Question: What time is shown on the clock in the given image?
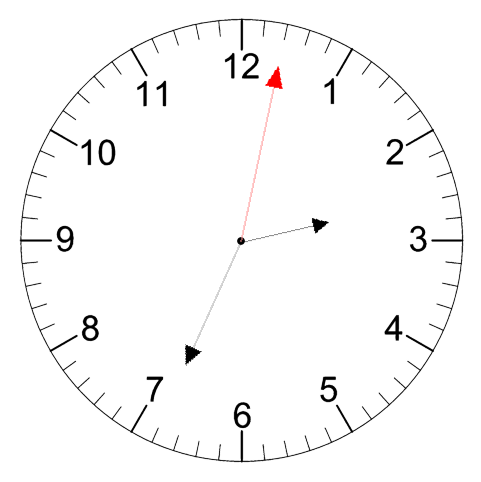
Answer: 02:34:02